Question: I'm trying to learn how to make a compiler. In order to do so, I read a lot about context-free language. But there are some things I cannot get by myself yet.
Since it's my first compiler there are some practices that I'm not aware of. My questions are asked with in mind to build a parser generator, not a compiler neither a lexer. Some questions may be obvious..
Among my reads are : <URL>. All coming from the Stanford CS143 class.

Here are the points :
0) How do ( ambiguous / unambiguous ) and ( left-recursive / right-recursive ) influence the needs for one algorithm or another ? Are there other ways to qualify a grammar ?
1) An ambiguous grammar is one that have several parse trees. But shouldn't the choice of a leftmost-derivation or rightmost-derivation lead to unicity of the parse tree ?
<URL> ]
2.1) But still, is the ambiguity of the grammar related to k ? I mean giving a LR(2) grammar, is it ambiguous for a LR(1) parser and not ambiguous for a LR(2) one ?
[EDIT: No it's not, a LR(2) grammar means that the parser will need two tokens of lookahead to choose the right rule to use. On the other hand, an ambiguous grammar is one that possibly leads to several parse trees. ]
2.2) So a LR(*) parser, as long as you can imagine it, will have no ambiguous grammar at all and can then parse the entire set of context free languages ?
[EDIT: Answered by Ira Baxter, LR(*) is less powerful than GLR, in that it can't handle multiple parse trees. ]
3) Depending on the previous answers, what follows may be self contradictory. Considering LR parsing, do ambiguous grammars trigger shift-reduce conflict ? Can an unambiguous grammar trigger one too ? In the same way, what about reduce-reduce conflicts ?
[EDIT: this is it, ambiguous grammars leads to shift-reduce and reduce-reduce conflicts. By contrapositive, if there are no conflicts, the grammar is univocal. ]
4) The ability to parse left-recursive grammar is an advantage of LR(k) parser over LL(k), is it the only difference between them ?
[EDIT: yes. ]
5) Giving G1 :
'''
G1 :
S -> S + S
S -> S - S
S -> a
'''
5.1) G1 is both left-recursive, right-recursive, and ambiguous, am I right ? Is it a LR(2) grammar ? One would make it unambiguous :
'''
G2 :
S -> S + a
S -> S - a
S -> a
'''
5.2) Is G2 still ambiguous ? Does a parser for G2 needs two lookaheads ? By factorisation we have :
'''
G3 :
S -> S V
V -> + a
V -> - a
S -> a
'''
5.3) Now, does a parser for G3 need one lookahead only ? What are the counter parts for doing these transformations ? Is LR(1) the minimal parser required ?
5.4) G1 is left recursive, in order to parse it with a LL parser, one need to transform it into a right recursive grammar :
'''
G4 :
S -> a + S
S -> a - S
S -> a
'''
then
'''
G5 :
S -> a V
V -> - V
V -> + V
V -> a
'''
5.5) Does G4 need at least a LL(2) parser ? G5 only is parsable by a LL(1) parser, G1-G5 do define the same language, and this language is ( a (+/- a)^n ). Is it true ?
5.6) For each grammar G1 to G5, what is the minimal set to which it belongs ?
6) Finally, since many differents grammars may define the same language, how does one chose the grammar and the associated parser ? Is the resulting parse tree imortant ? What is the influence of the parse tree ?
I'm asking a lot, and I don't really expect a complete answer, anyway any help would be very appreciated.
Thx for reading !
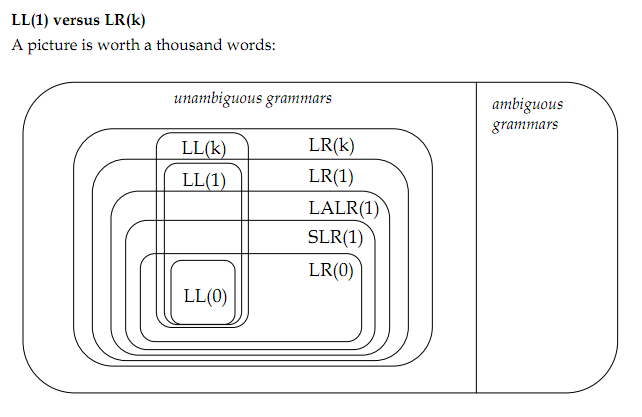
Answer: "Many grammars may define the same langauge, how does one choose..."?
Usually, you choose the one that meets the following criteria:
- - -
That last one can make a mess of your conceptual simplicity, and your chart of various parser styles shows the number of different issues that you face depending on your choice-of-generator. This is aggravated by the fact that choice is often made well before you actually choose the grammar.
One way to minimize grammar bending is to choose a parser generator which handles fully context-free grammars. <URL> has this very significant advantage. I've been using it for 15 years and have done dozens of real langauges with it.